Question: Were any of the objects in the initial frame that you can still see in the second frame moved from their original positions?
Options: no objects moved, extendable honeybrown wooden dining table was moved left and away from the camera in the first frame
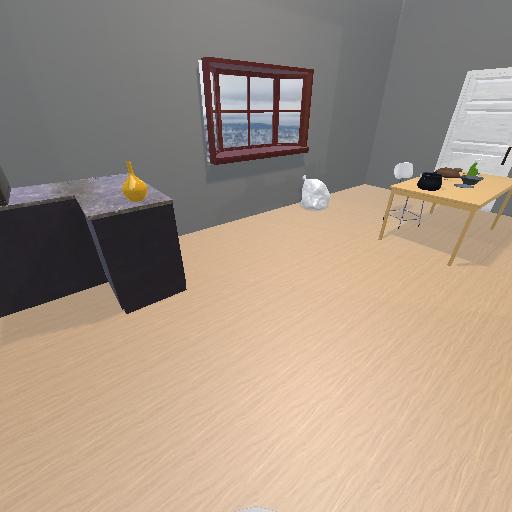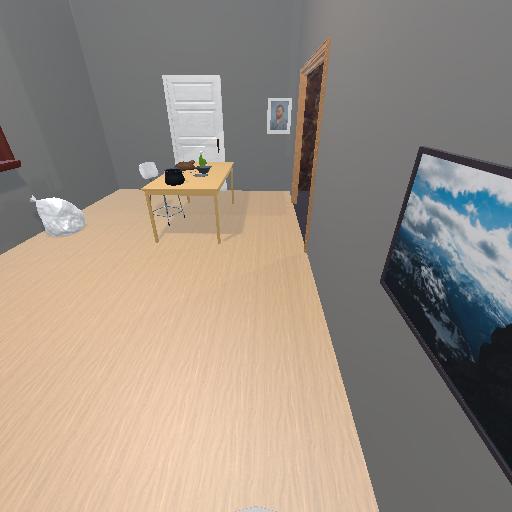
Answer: no objects moved